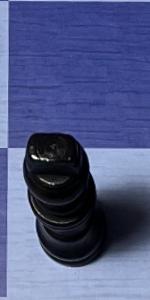
Label: King_Black